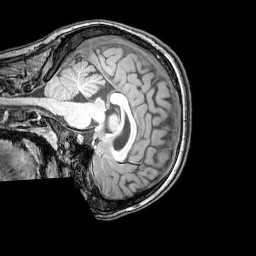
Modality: T1w
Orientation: sagittal
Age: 22
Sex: female
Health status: healthy
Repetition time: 0.081 s
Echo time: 0.037 s